Question: I'm trying to execute a query one is working and one isn't
Code:
'''
$sth = $this->_pdo->prepare("SELECT * FROM 'messages' WHERE 'service_id' = :service AND 'created' > (NOW() - INTERVAL 7 DAY) LIMIT 1, :limit");
$leng = $this->_settings->length;
$sth->bindParam(":service", $this->_settings->service, PDO::PARAM_INT);
$sth->bindParam(":limit", $leng, PDO::PARAM_INT);
$sth->execute();
$component_data = $sth->fetchAll(PDO::FETCH_OBJ);
var_dump($component_data);
'''
echo values : 'SELECT * FROM'messages'WHERE'service_id'= 3 AND'created'> (NOW() - INTERVAL 7 DAY) LIMIT 1, 5' this query isn't working
and this one is: 'SELECT * FROM'messages'WHERE'service_id'= 2 AND'created'> (NOW() - INTERVAL 7 DAY) LIMIT 1, 5'
If I execute the first one inside my database editor tool I get this as result:

Why isn't the first query returning anything? and why is the second query returning something? even though they're the same?
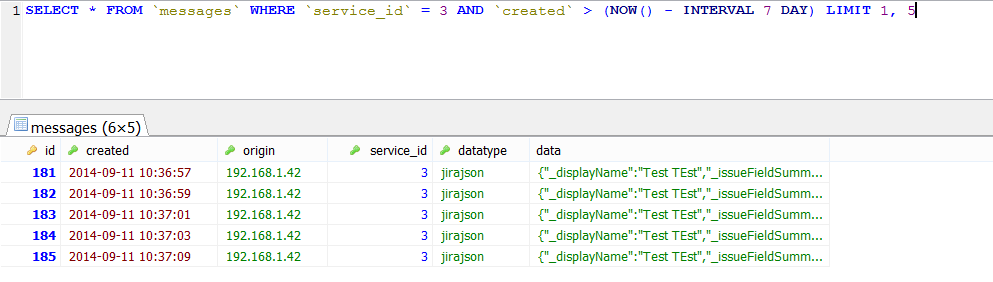
Answer: I'm not spotting any specific error.
But the first suspect on the list is the 'bindParam'. For debugging, I'd try using a scalar, and also echo out the value.
'''
$service_param = $this->_settings->service;
var_dump($service_param);
$sth->bindParam(":service", $this->_settings->service, PDO::PARAM_INT);
'''
For debugging, I'd also try removing the bind placeholder for LIMIT, and hardcoding that in the statement.
---
Since there's no check of the return from the "prepare" and "execute" functions, so I'm going to assume that the PDO error mode is set to throw an exception if a database error occurs. That is, I'm assuming that the database connection has these attributes set:
'''
$this->_pdo->setAttribute(PDO::ATTR_ERRMODE, PDO::ERRMODE_EXCEPTION);
'''